Question: I tried add custom font and have lots of troubles :(
this is my test.html:
'''
<!DOCTYPE html>
<html>
<head>
<style type="text/css">
@font-face {
font-family: 'OpenSans';
src: url('OpenSans.eot');
src: url('OpenSans.eot?#iefix') format('embedded-opentype'),
url('OpenSans.woff') format('woff'),
url('OpenSans.ttf') format('truetype');
font-weight: normal;
font-style: normal;
}
body {
font-size: 14px;
font-family: 'OpenSans';
}
</style>
</head>
<body>
<span>Lorem Ipsum is simply dummy text of the printing and typesetting industry<span>
</body>
</html>
'''
I result I have (Windows XP SP3 ClearType disable):

I don't know why my opera doesn't want to read this font from local directory. Safari and Chrome didn't enable font-smooth (how I understand it depend on OS and I can't fix it without change OS settings).
2 Question:
1) Why doesn't opera understand local path (if it's deploy on http server it will be work)?
2) How to enable font-smooth for chrome and safari? Firefox does it without trouble and maybe it's possible for other browser (css property font-smooth doesn't help)
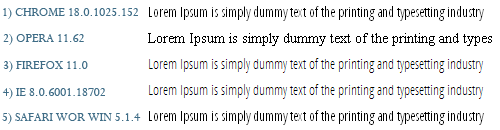
Answer: I can't explain the Opera issue but the cleartype issue seems straight-forward. IE and Firefox are ignoring your system preference for disabled cleartype and chrome and safari are doing what you asked and honouring it.
Here's how I read the issue. YOU (the user) have expressly told the system not to use cleartype. MS decides to ignore that choice in IE which gives you the impression that IE does awesomer rendering than other browsers. Mozilla cops a lot of shit from users with CT disabled who think IE fonts look better so they bow to pressure and ignore your choice as well. Apple are happy for things to look worse on Windows than Macs so they do nothing. Chrome decides to take the high-ground and honours the users choice. Alternatively I could be making all that up.
The reasons aren't important, the point is that when you disable CT then it should be disabled. What you are actually asking is how to make a website ignore the users system preferences and the simple answer is - you can't, and you shouldn't. Like many things in the web browser wars some browsers are doing the right thing and some browsers are not and there's nothing you can do about it.